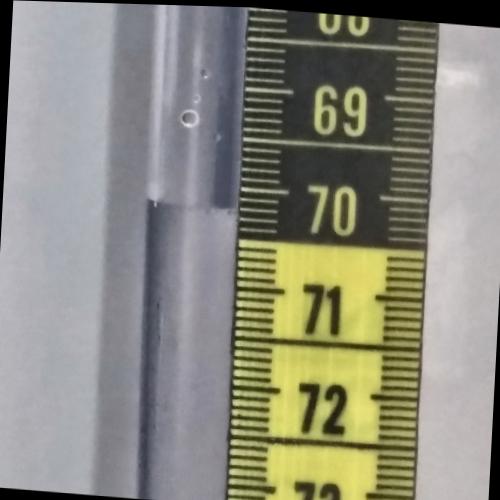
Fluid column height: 70.2 cm